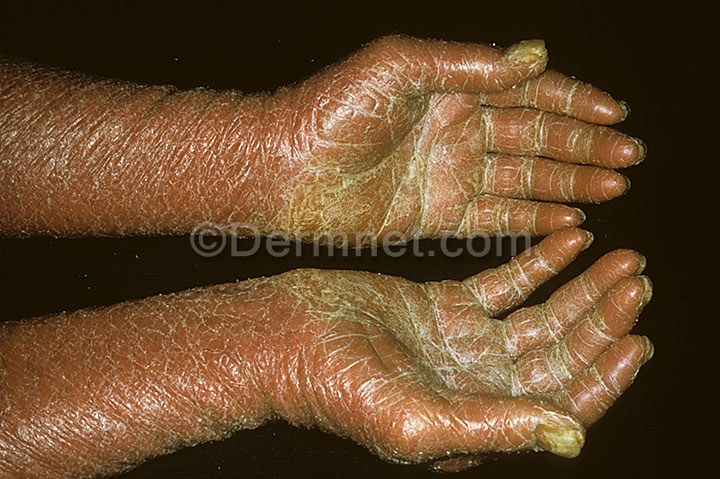
Disease: Psoriasis pictures Lichen Planus and related diseases